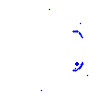
Particle: proton